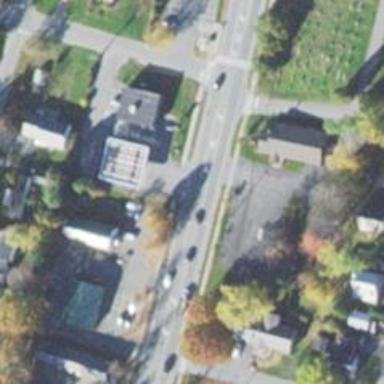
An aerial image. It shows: Unmarked crossing on footway.